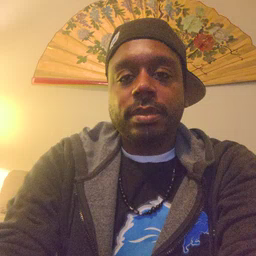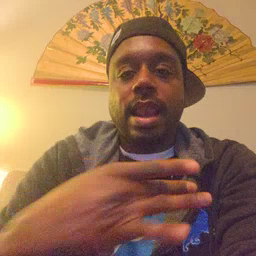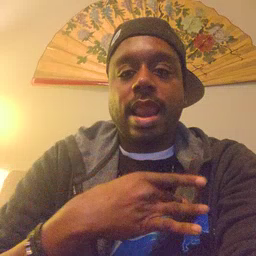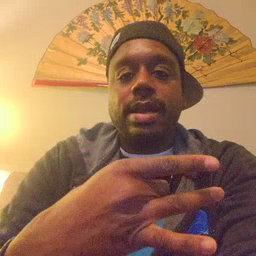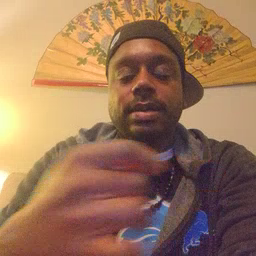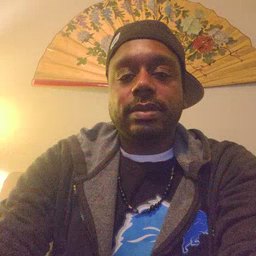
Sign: like